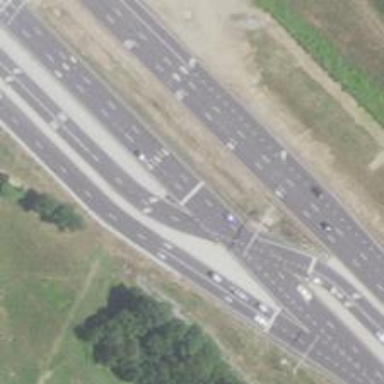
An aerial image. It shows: This image shows trunk highway that functions as expressway.